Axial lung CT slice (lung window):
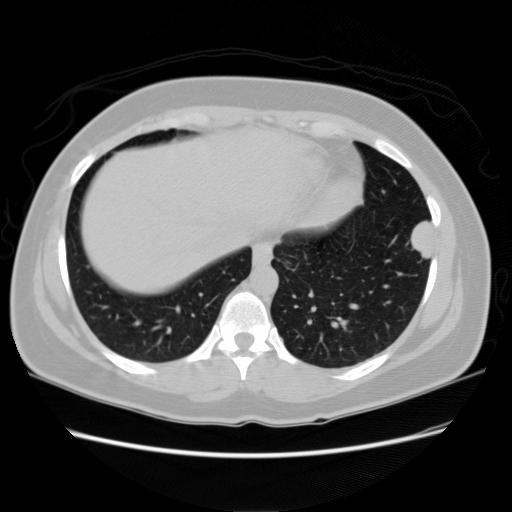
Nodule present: yes
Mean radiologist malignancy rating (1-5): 4.25